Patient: sex F, age 54
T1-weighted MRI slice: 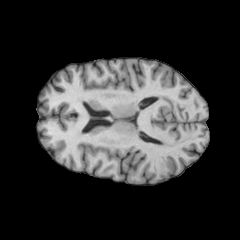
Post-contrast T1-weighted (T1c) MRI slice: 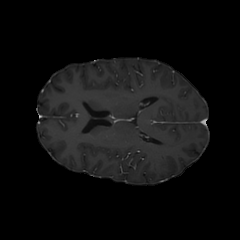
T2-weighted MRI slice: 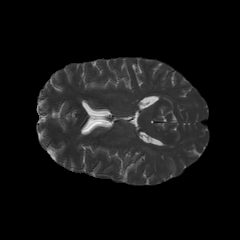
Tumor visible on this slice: no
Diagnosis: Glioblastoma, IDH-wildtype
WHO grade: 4